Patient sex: M
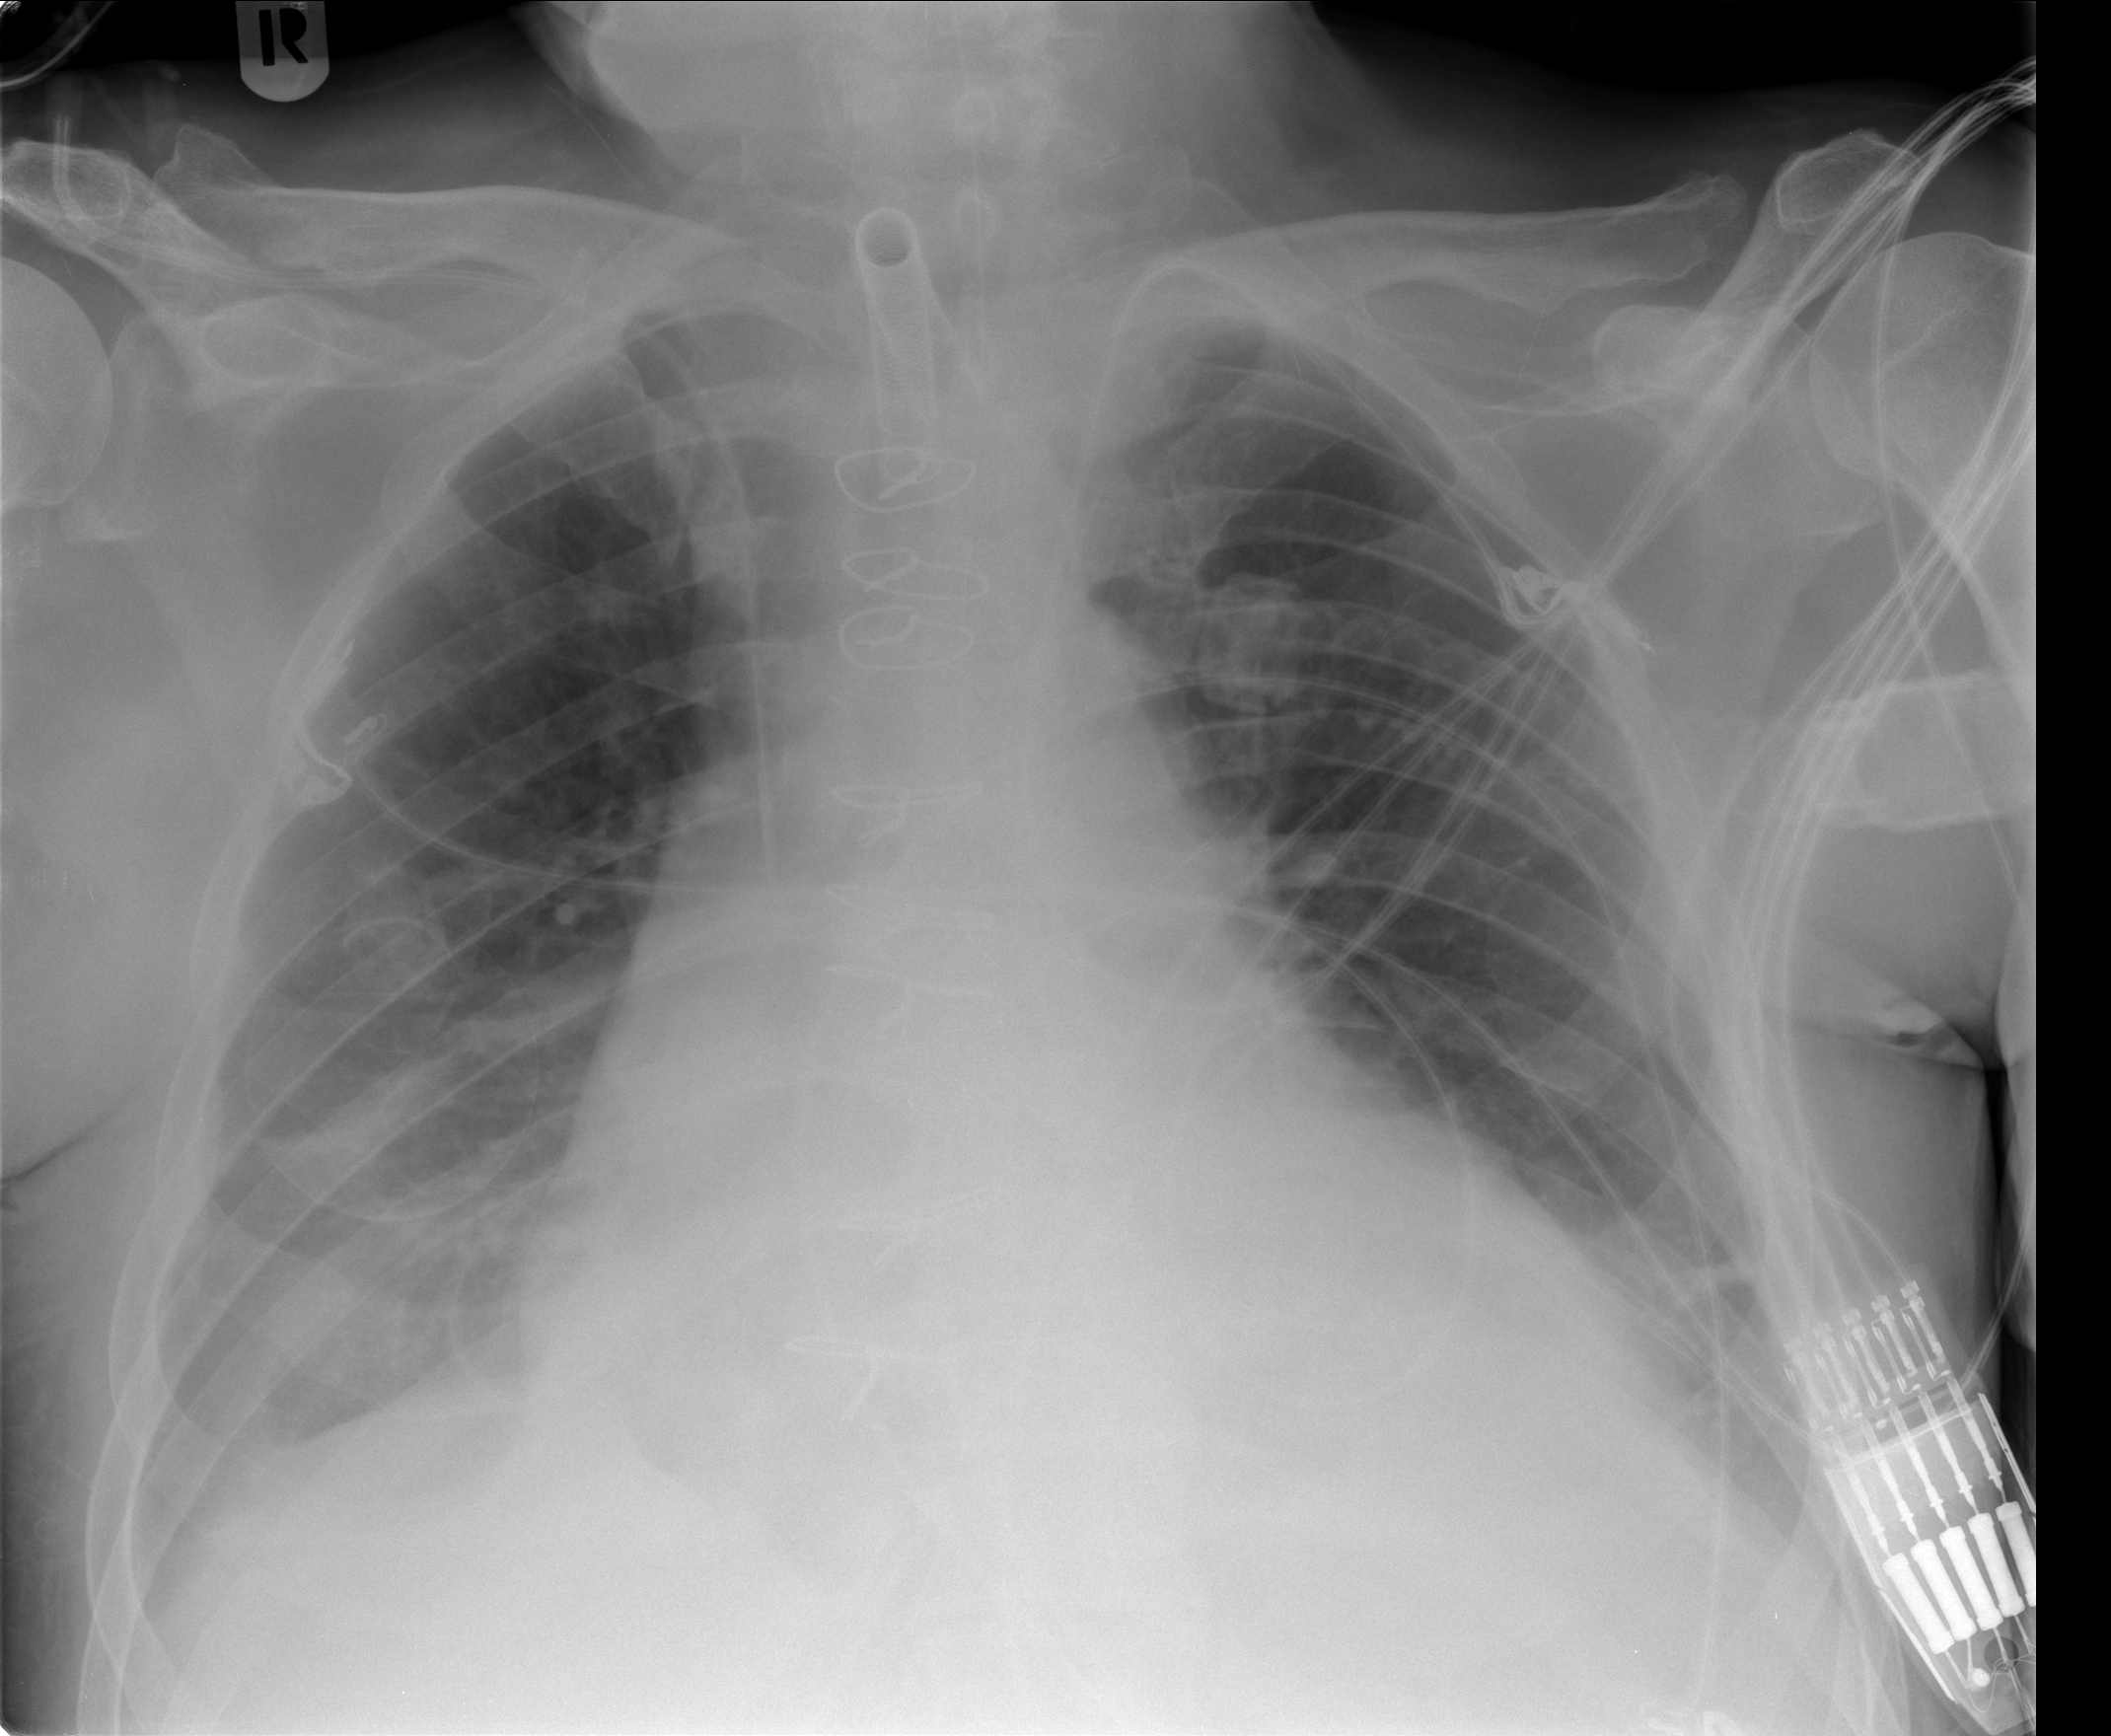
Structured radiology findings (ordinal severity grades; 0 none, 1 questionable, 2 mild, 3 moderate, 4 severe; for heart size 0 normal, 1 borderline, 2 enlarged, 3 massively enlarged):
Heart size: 3
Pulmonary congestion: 2
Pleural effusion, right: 2
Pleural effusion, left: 2
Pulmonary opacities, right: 0
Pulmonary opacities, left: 0
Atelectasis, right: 2
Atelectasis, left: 2